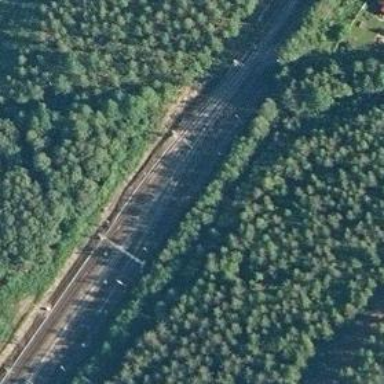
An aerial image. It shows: Rail siding with electrified contact lines.